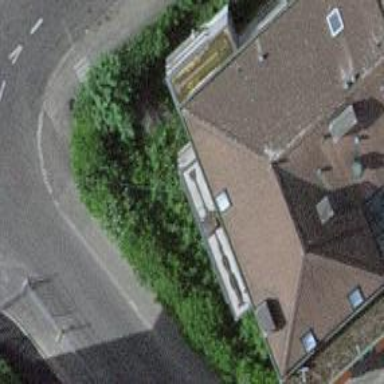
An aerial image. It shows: Hipped roof on apartment building.